Field crop: tomato
Growth stage: 1
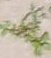
Species: portulaca